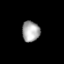
Tissue: prostate
Cell type: T cells
Senescence score: 0.3435
Nuclear area (px): 356
Mean DAPI intensity: 168.944